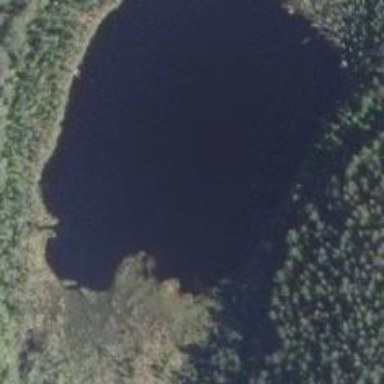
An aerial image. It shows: Lake with natural water.